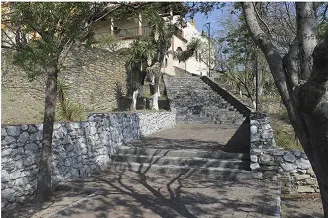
One of the many stairs surrounding the esplanade.
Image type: medical_photograph (other_medical_photograph)